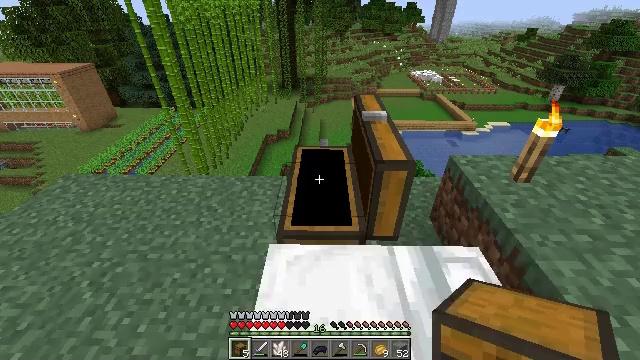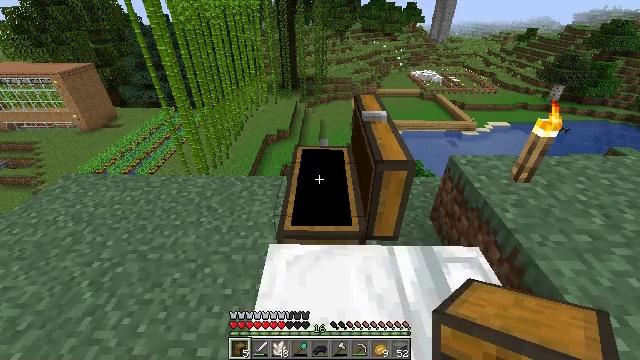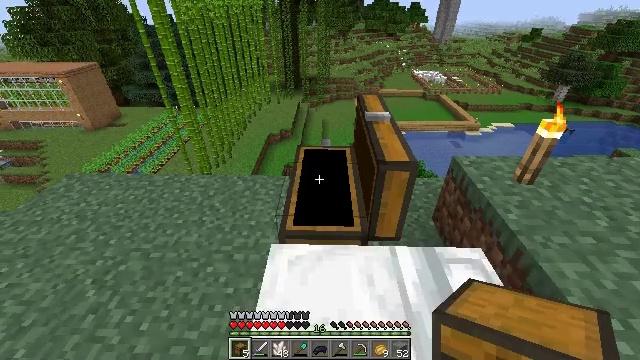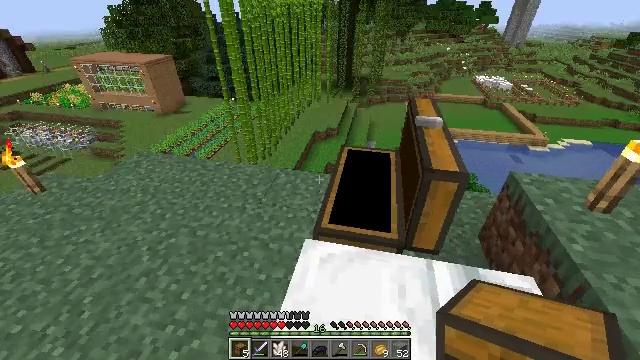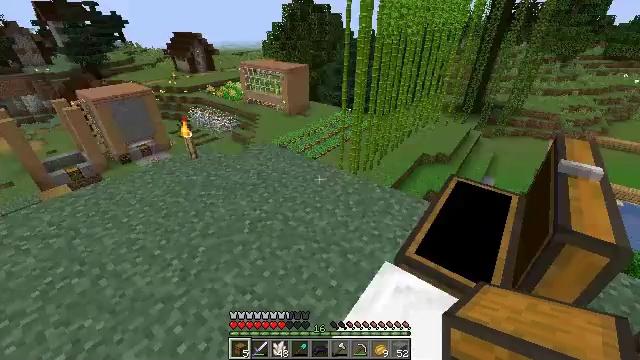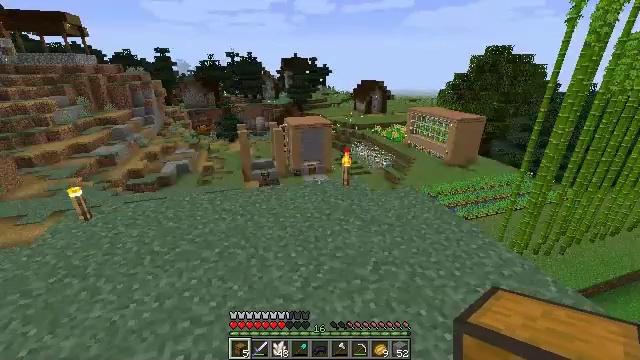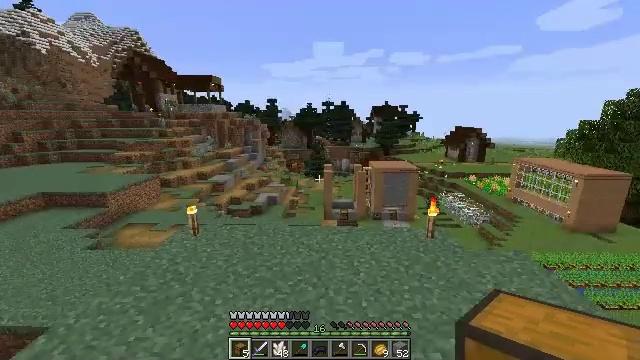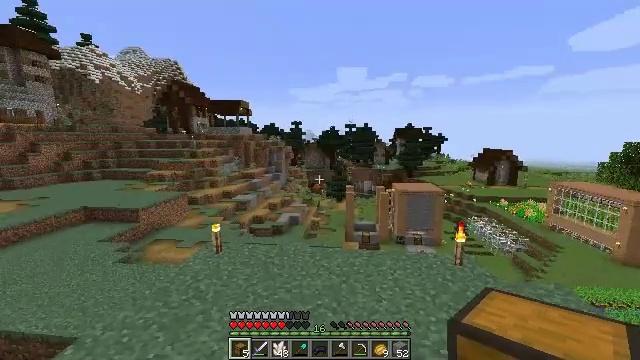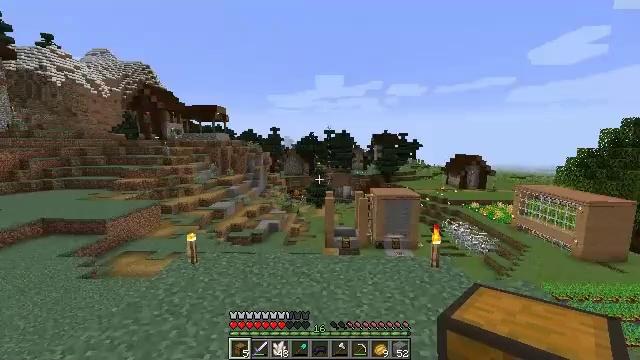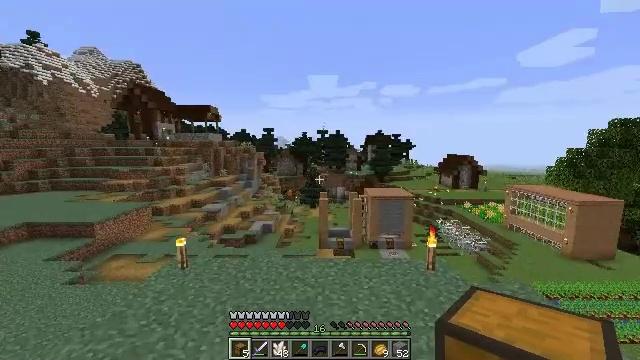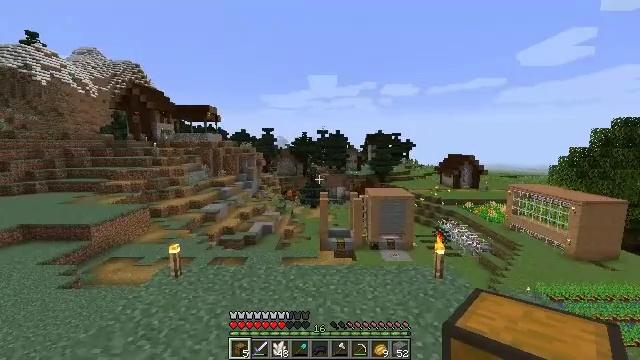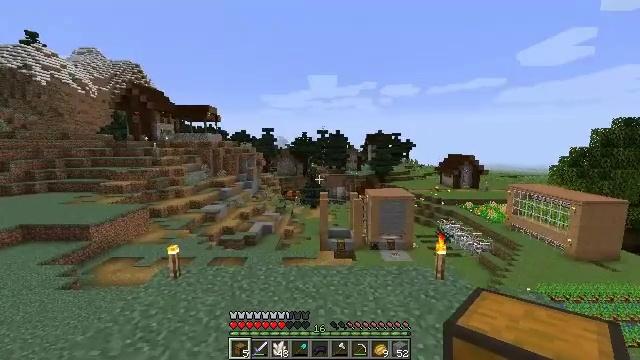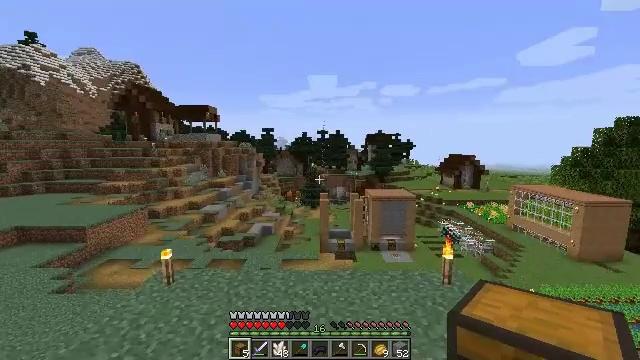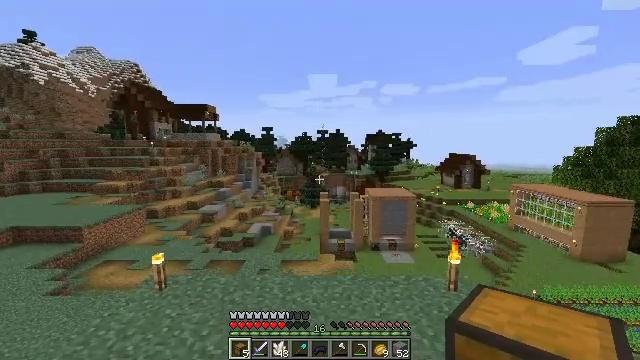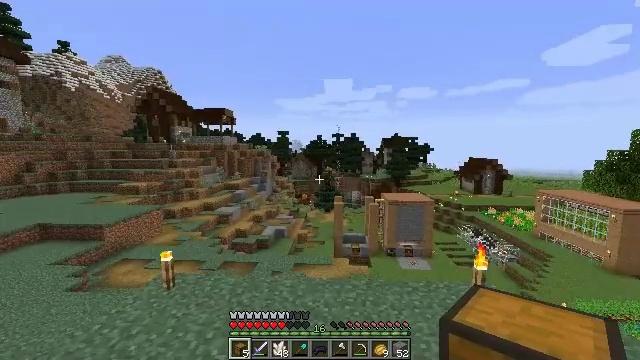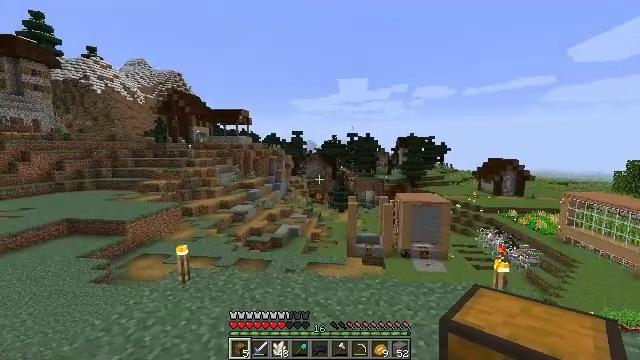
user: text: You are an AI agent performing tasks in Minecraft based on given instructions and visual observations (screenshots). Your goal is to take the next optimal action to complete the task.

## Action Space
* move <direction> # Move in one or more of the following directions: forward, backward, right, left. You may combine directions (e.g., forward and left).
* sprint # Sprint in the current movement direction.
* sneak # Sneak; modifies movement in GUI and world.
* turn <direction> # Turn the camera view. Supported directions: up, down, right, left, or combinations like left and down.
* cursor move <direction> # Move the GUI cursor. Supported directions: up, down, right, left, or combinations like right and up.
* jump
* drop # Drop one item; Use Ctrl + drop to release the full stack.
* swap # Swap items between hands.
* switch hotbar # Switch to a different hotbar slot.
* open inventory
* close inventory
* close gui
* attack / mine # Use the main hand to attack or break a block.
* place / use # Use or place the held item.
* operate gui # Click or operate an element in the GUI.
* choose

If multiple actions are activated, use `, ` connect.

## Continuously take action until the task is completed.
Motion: motion action
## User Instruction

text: Craft a hopper with the required materials.
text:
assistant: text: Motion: no_op
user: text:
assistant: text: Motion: no_op
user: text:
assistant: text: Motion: turn left
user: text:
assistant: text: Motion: turn left and up
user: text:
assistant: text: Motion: turn left and up
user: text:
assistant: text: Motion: turn left and up
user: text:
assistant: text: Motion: turn left and up
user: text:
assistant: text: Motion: move forward, turn right and up
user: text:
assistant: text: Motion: move forward, turn right
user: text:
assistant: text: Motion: move forward
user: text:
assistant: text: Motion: move forward
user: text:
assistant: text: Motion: move forward
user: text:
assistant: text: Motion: move forward
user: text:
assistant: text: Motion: move forward, sprint, turn left
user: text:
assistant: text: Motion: move forward, sprint, turn left
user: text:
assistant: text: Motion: move forward, sprint, turn left
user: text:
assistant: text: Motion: move forward, turn left and down
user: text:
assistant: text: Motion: move forward, turn left and down
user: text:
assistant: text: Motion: move forward, turn left and down
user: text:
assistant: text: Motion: move forward, sprint, turn left and down
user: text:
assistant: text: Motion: move forward, sprint, turn left and down
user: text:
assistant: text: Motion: move forward, sprint, turn left
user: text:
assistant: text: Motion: move forward, turn left and up
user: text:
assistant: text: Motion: move forward, turn left and up
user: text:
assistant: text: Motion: move forward, sprint
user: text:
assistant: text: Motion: move forward, sprint
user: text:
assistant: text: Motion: move forward, sprint, turn right
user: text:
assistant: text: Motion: move forward
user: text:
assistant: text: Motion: move forward
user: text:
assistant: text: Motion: move forward